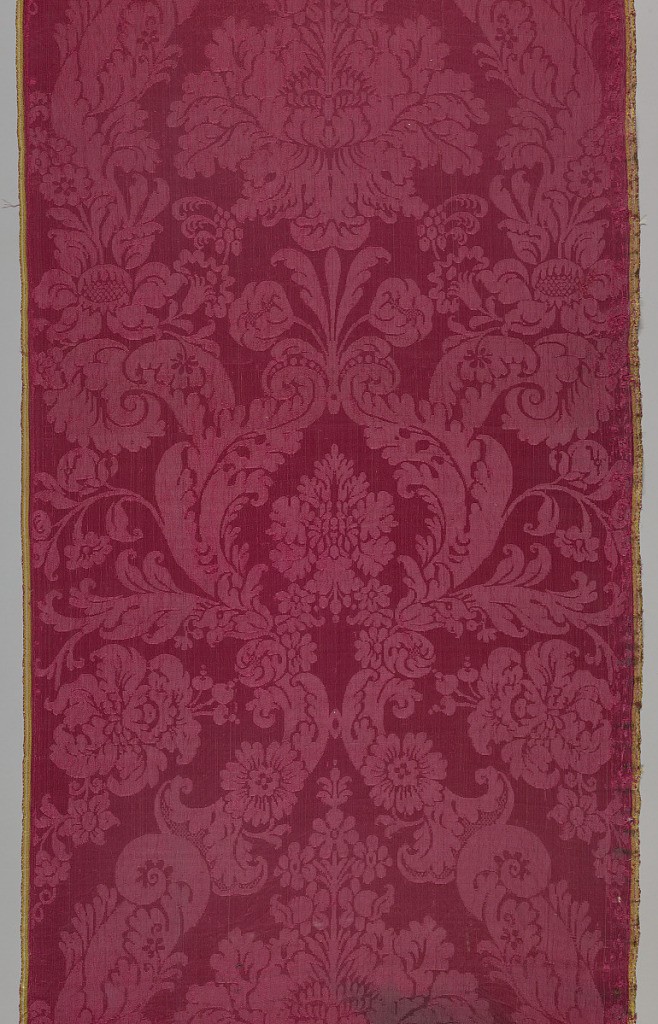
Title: Fragment
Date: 17th–18th century
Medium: silk Technique: 5-harness satin damask
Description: Short length of red damask in a symmetrical arrangement of flowers and leafy scrolls.